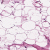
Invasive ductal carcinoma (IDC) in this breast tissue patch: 0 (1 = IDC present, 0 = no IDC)